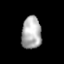
Tissue: lung
Cell type: Epithelial cells
Senescence score: 0.2396
Nuclear area (px): 631
Mean DAPI intensity: 173.729